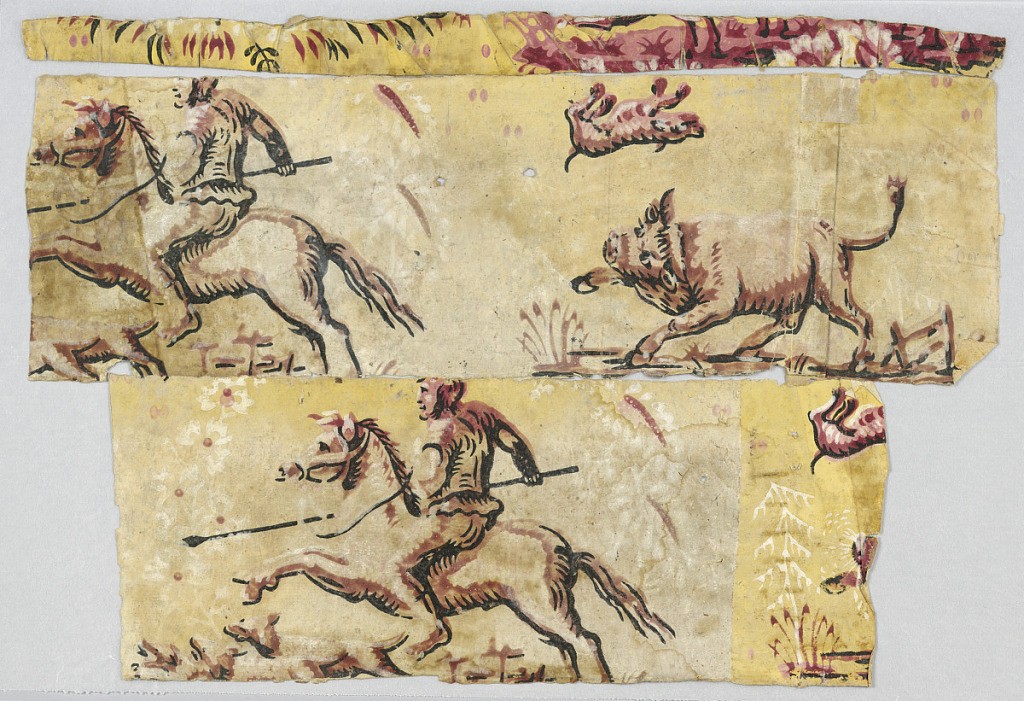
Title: Wild Bull Hunt
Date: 1820–50
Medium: Block-printed paper on pasteboard support
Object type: bandbox fragment
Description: Man holding a spear on horseback, directly behind him a wild bull snorts and flips a small dog. Printed in shades of pink, white and black on yellow ground.